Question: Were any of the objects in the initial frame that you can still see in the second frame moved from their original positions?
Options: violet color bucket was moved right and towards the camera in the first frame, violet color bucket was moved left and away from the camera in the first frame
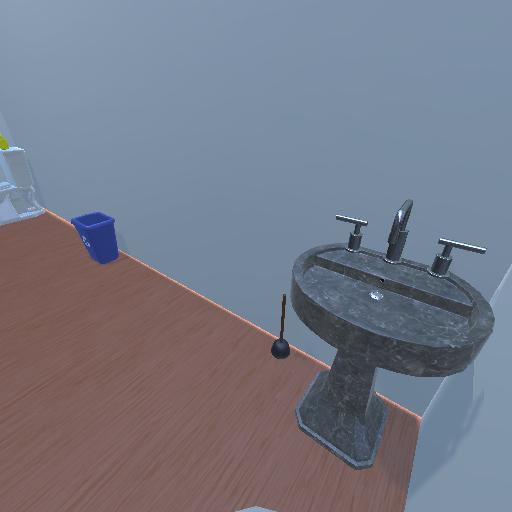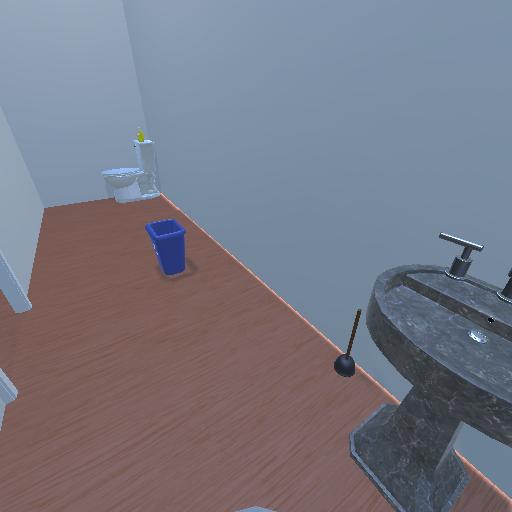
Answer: violet color bucket was moved right and towards the camera in the first frame